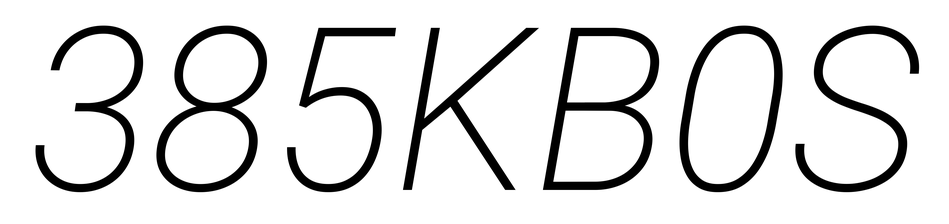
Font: Roboto-Italic_ExtraLight_Italic